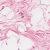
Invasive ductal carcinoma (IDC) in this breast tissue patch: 0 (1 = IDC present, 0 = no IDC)